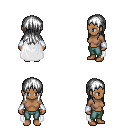
a pixel art fantasy rpg character, female body template, human, dark skin, white cape, teal pants, white unkempt hairstyle, white cloth bracers, four views (front, back, left, right), 2x2 character sprite sheet, small pixel art, hard edges, no anti-aliasing